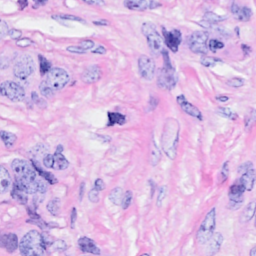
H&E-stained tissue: Breast